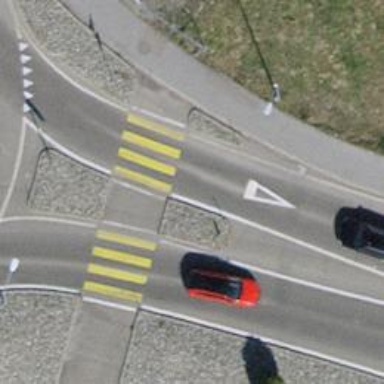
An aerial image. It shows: Uncontrolled zebra crossing on the road.